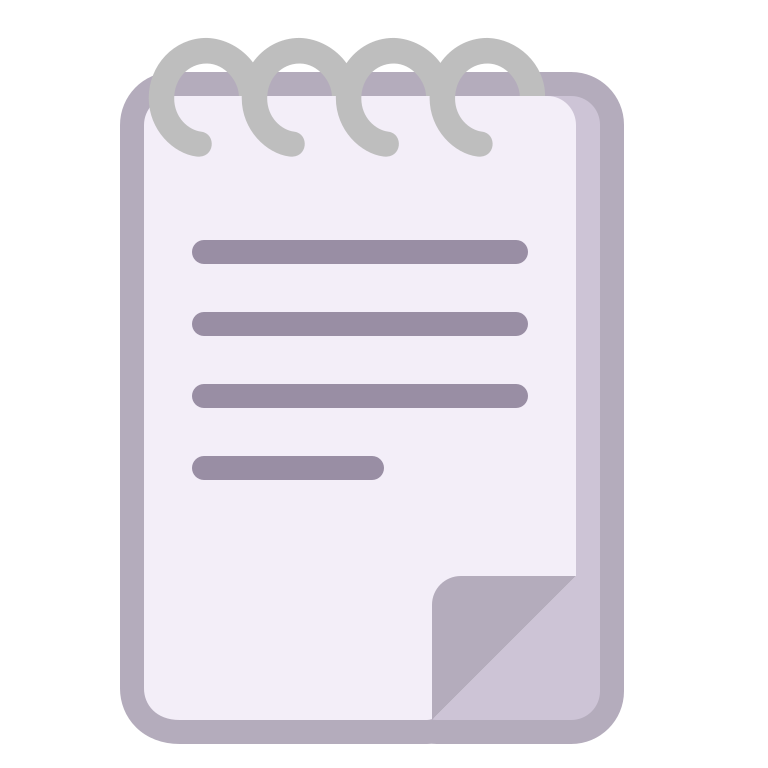
spiral notepad flat